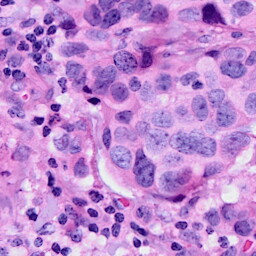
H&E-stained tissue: Breast